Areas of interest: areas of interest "Nanhai Cinema Theatre"
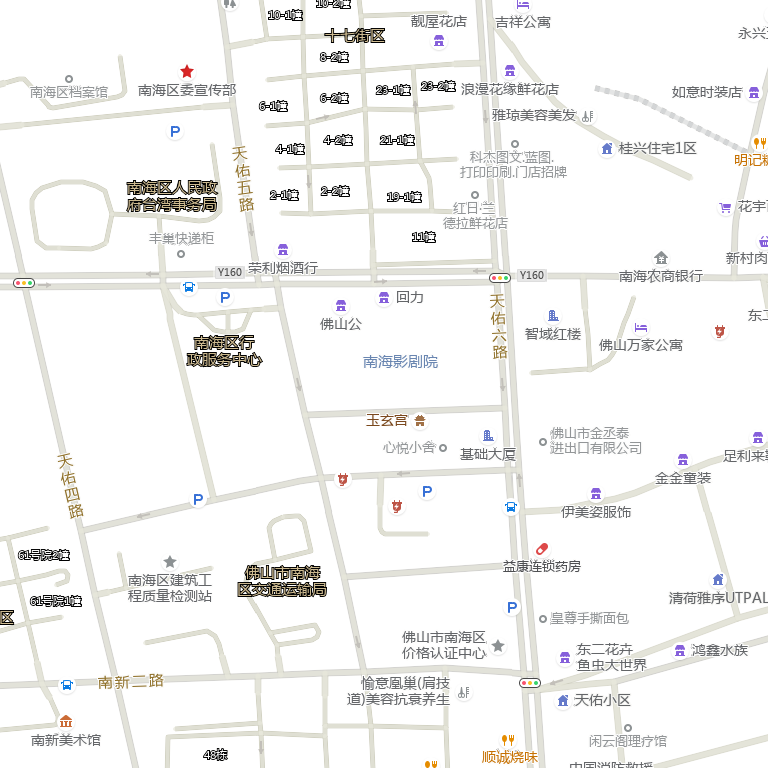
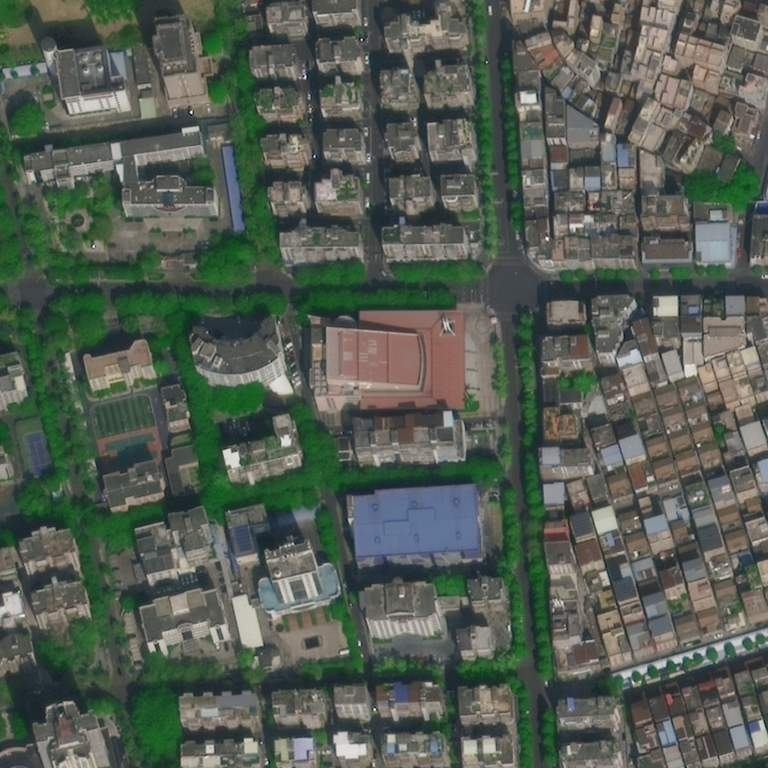